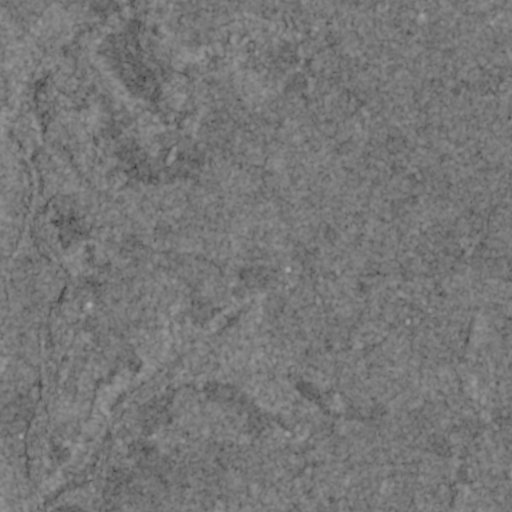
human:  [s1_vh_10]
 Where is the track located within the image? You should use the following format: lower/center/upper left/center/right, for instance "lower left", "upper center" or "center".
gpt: The track is located in the lower left of the image.
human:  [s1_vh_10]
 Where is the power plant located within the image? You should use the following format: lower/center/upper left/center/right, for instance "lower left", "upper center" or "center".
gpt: There is no power plant in the image.

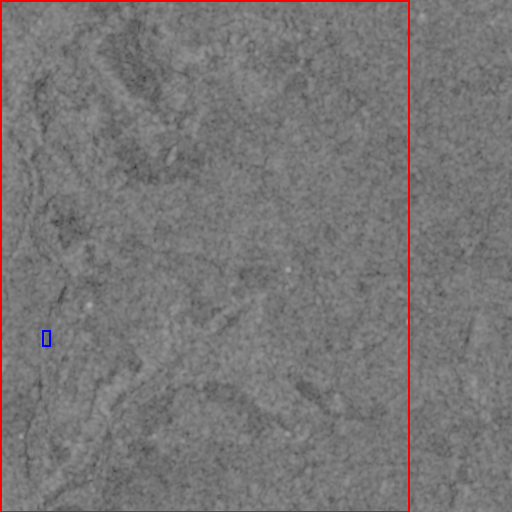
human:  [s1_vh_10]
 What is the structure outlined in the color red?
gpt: The structure outlined in red is a crop field.
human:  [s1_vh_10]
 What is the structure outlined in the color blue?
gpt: The structure outlined in blue is a track.
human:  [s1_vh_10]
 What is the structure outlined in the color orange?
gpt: There is no orange outline.